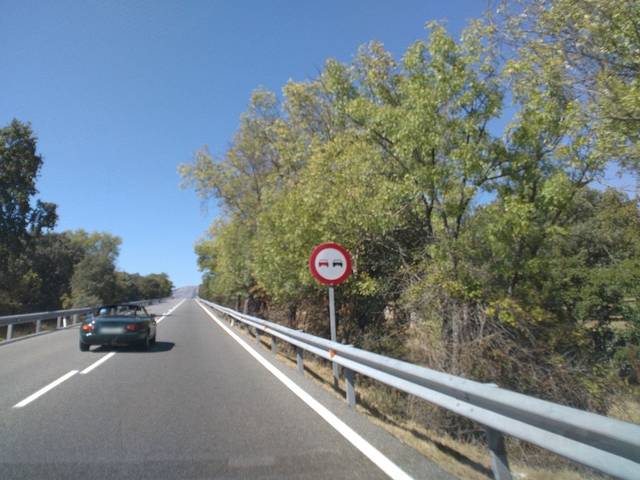
Region: Spain
Coordinates: 40.578, -4.061